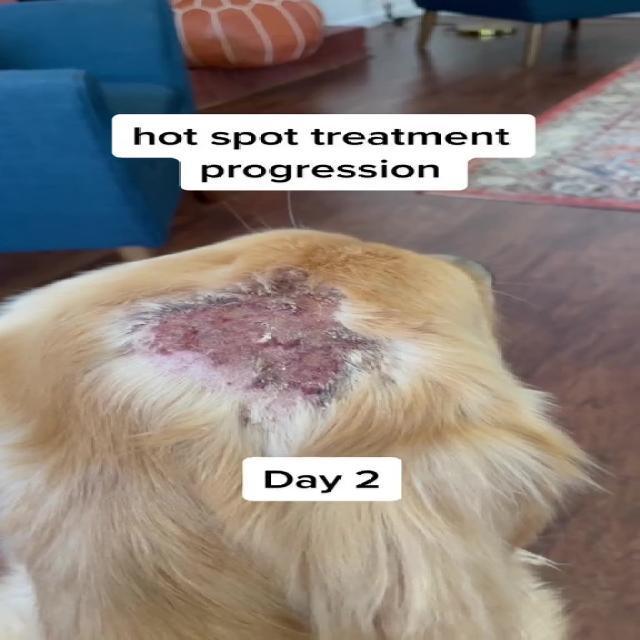
Canine dermatitis — inflammation of the skin presenting with erythema, pruritus, papules, and excoriation. May be allergic, contact, or atopic in origin.